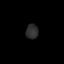
Tissue: lung
Cell type: Epithelial cells
Senescence score: 0.1926
Nuclear area (px): 174
Mean DAPI intensity: 46.144